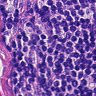
Metastatic tissue present: no